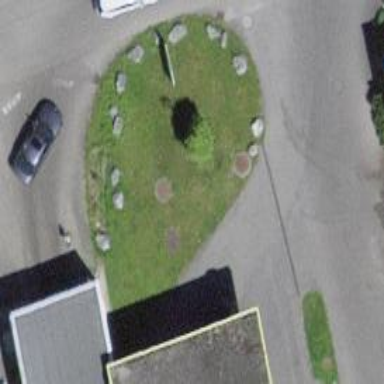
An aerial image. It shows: Shrub in its natural environment.